Question: What I'm trying to achieve is quite simple. Through code first, I'd like to allow a user to have a series of contacts. Each of them will have the following options: "None", "No encounter yet", and "Client". What I'm looking for, is to add the option selected to the database and retrieve its value.
The problem is that I do not know very well how to setup correctly the relationships. Or I do not know if the query I'm executing is actually managing the relationship.
The approach I'm going after is simple: I create a dropdown list (dictionary based) which retrieves the data from "ExposureResult" table (which is the table in which the options I mentioned previously reside: None, No encounter yet, Client), and shows it to the user at the Contacts creation form.
When submitted, it will give me the ID of the row from the "ExposureResult" table, and I would insert it into the ExposureResultID (which is the property I have set as a relationship), so I can call it later.
Later on I execute the following query:
'''
var query = from c in dbs.ContactsDB where c.IboID == uid select c;
return query;
'''
Where dbs.ContactsDB is the DB Context of the Contacts model I have implemented and retrieves all the values I'm looking after.
The query variable will return to me the model in an IEnumerable.
Which then, in the .cshtml file I would call it like this:
@foreach (var item in Model) {
item.ExposureResult
}
But it wouldn't return me the result I'm expecting, which is getting what does the ID value refers in the ExposureResult, and not the ID itself.
Here's the model
The model is the following:
'''
public class Contacts
{
[HiddenInput(DisplayValue=false)]
[Key]
public int ContactsID { get; set; }
[HiddenInput(DisplayValue=false)]
public int IboID { get; set; }
public string Name { get; set; }
[Display(Name="First Time Met")]
[DataType(DataType.Date)]
[DisplayFormat(DataFormatString = "{0:yyyy-MM-dd}", ApplyFormatInEditMode = true)]
public string FirstMeet { get; set; }
public string Phone { get; set; }
[Display(Name="Date of Contact")]
[DataType(DataType.Date)]
[DisplayFormat(DataFormatString = "{0:yyyy-MM-dd}", ApplyFormatInEditMode = true)]
public DateTime? DateOfContact { get; set; }
public string Comments{ get; set; }
[Display(Name="Next Exposure")]
[DataType(DataType.Date)]
[DisplayFormat(DataFormatString = "{0:yyyy-MM-dd}", ApplyFormatInEditMode = true)]
public DateTime? NextExposure { get; set; }
[DataType(DataType.Date)]
[DisplayFormat(DataFormatString = "{0:yyyy-MM-dd}", ApplyFormatInEditMode = true)]
[Display(Name = "Next Exposure 2")]
public DateTime? NextExposure2 { get; set; }
//This is analogue to SelectedQ from Ibo Model
//The main purpose is to receive the incoming data from the SelectList
[NotMapped]
public string SelectedResult { set; get; }
[Display(Name = "Result")]
public int ExposureResultID { get; set; }
public virtual ICollection<ExposureResults> ExposureResult {get; set;}
//public virtual ICollection<ExposureResults> ExposureResults { get; set; }
public virtual ICollection<Ibo> Ibo { get; set; }
}
public class ExposureResults
{
public int ID { get; set; }
public string ExposureResult { get; set; }
}
'''
I'm putting on an image to better explain what I'm trying to achieve:

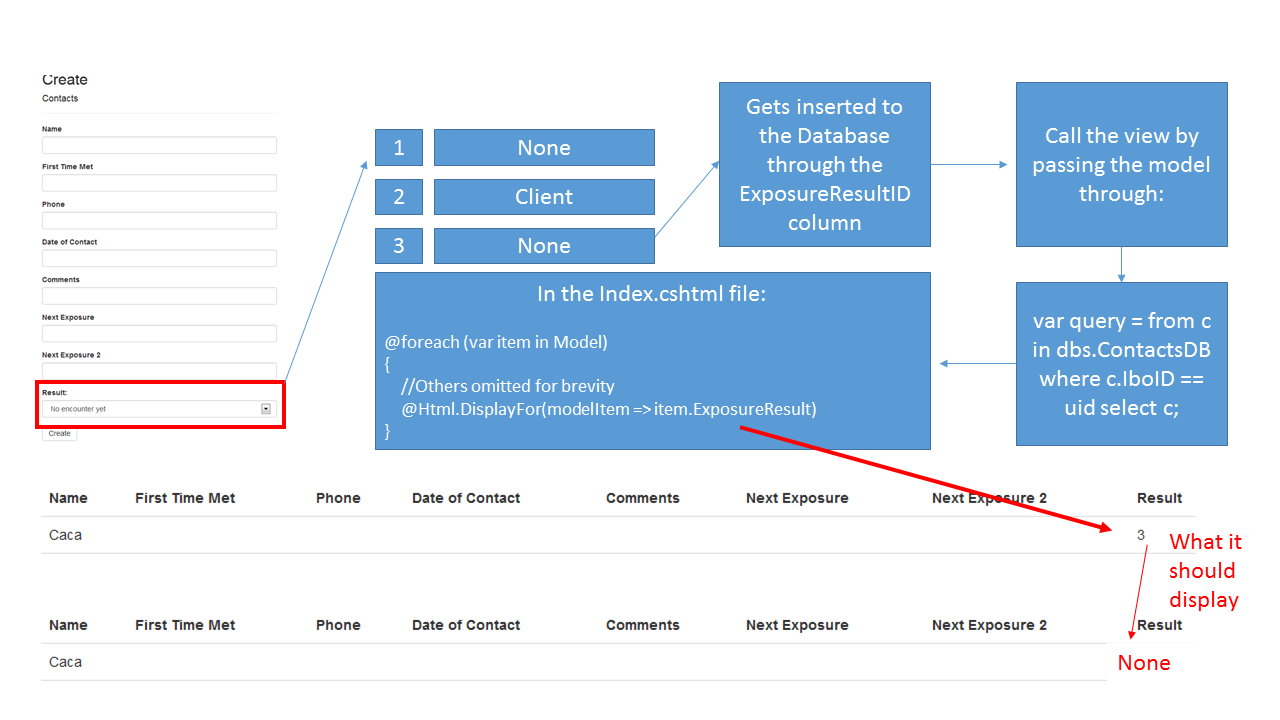
Answer: I managed to do it. I have also posted this concern and answer in the ASP.NET forums:
<URL>
Here it goes:

First of all, I shall create an int property, whatever name I want. In this case, for consistency, I decided to create the following property:
'''
public int ExposureResultID { get; set; }
'''
This property will be the foreign key that will have the referenced row of the ExposureResult table/model. But this is not enough. Entity Framework will not know by magic that this is actually the foreign key.
So we then add the following property:
'''
[ForeignKey("ExposureResultID")]
public virtual ExposureResult ExposureResult { get; set; }
'''
As you can see, I have added the "ExposureResult" type which refers to the table/model/class which will have the data I want to reference to (foreign table).
Please see that I've underlined and bold the "virtual" keyword. It's imperative to put it. This will allow Lazy Loading to work.
Then, as you can see, it has the Data Annotation property "Foreign Key". This is where you tell Entity Framework who is the foreign key. In my case, the property I declared was: ExposureResultID:

Then, you pass the model to the view, and run a foreach loop:
'''
@foreach (var item in Model) {
@Html.DisplayFor(modelItem => item.ExposureResult.ExposureResults)
}
'''
This will make Lazy Loading work!